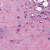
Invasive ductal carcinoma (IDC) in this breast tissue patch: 1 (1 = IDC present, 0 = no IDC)